Question: I want to know how to get information like the file path from a file if you open the file like this:

So i want the info about the file when you open the file using my program.
I have tried to use an OpenFileDialog, it works, but that's very slow, and doesn't look nice.
So, to be a little more clear, I mean when you open it from file explorer, or something similar.
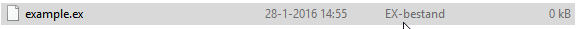
Answer: In your Program.cs you can Change 'static void Main()' to 'static void Main(string[] args)'
In 'args' you are getting parameters used at the start of your program.
When you are now connecting '.ex' with your exe (set your exe as Default for '*.ex'), 'args' will containing the path to your file, which gets double clicked.
You could take a look at this <URL>.